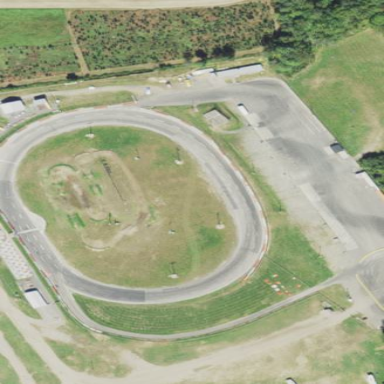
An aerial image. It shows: Motor sport raceway.